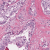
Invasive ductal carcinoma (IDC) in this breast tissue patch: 1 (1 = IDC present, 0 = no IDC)